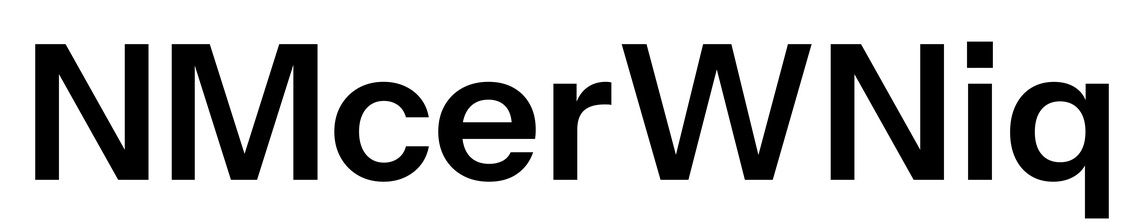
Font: InstrumentSans_SemiBold